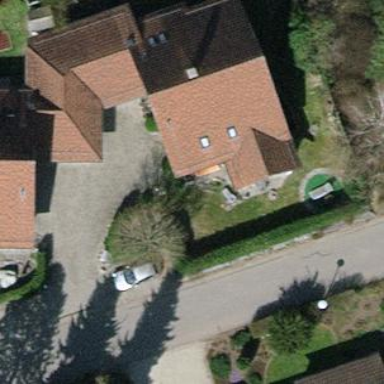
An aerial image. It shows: Detached building with gabled roof.